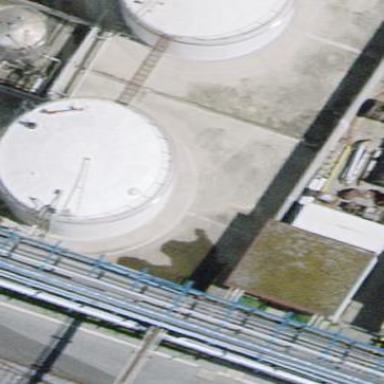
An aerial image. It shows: Storage tank building.